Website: ulta-beauty
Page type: billing-address
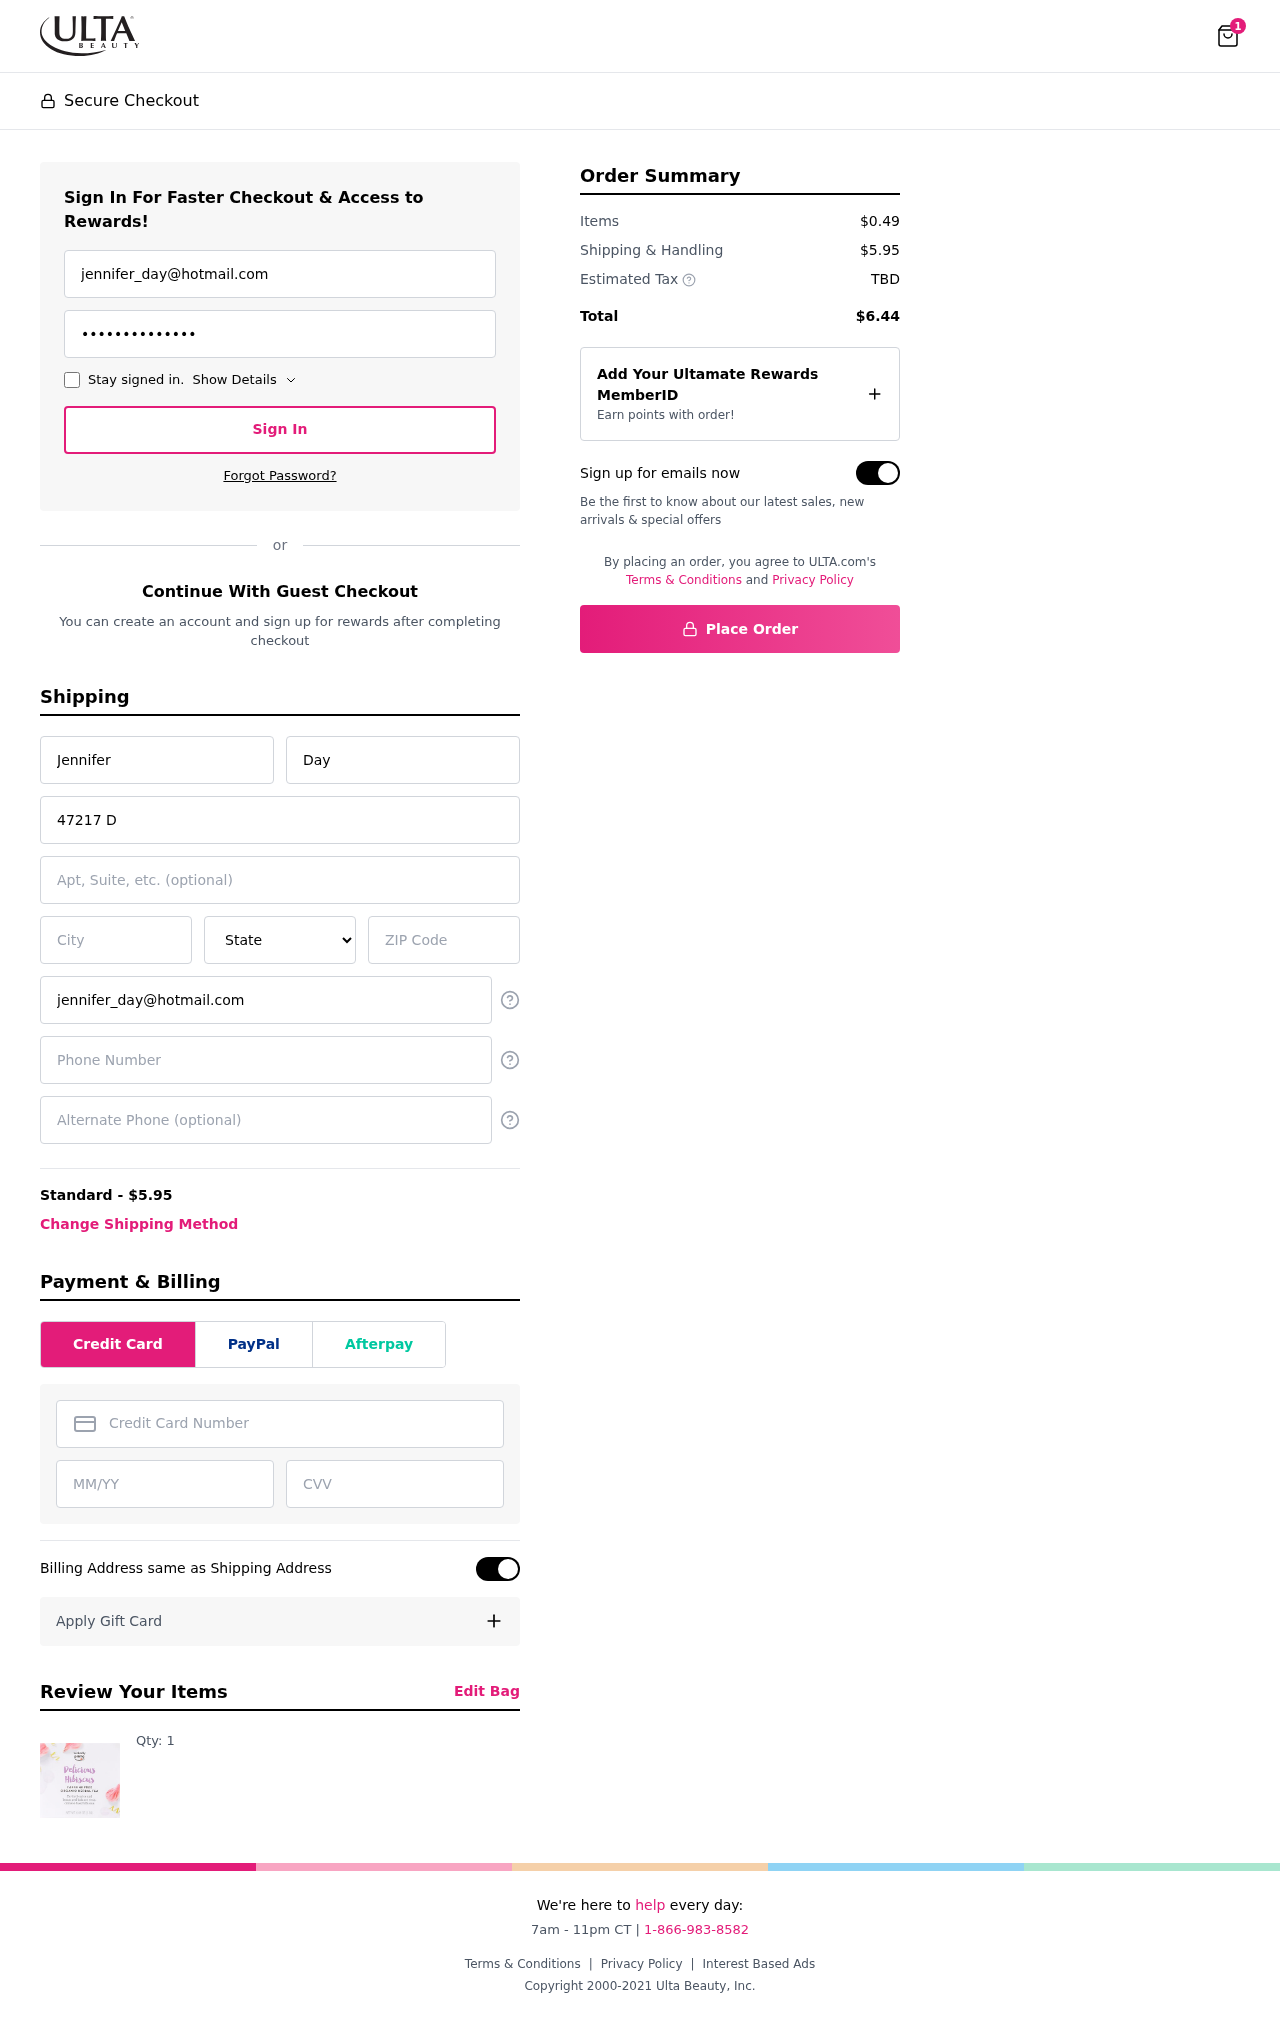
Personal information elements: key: PII_STATE
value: Oklahoma
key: PII_EMAIL
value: jennifer_day@hotmail.com
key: PII_FIRSTNAME
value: Jennifer
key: PII_LASTNAME
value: Day
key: PII_STREET
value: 47217 Daniel Mountains
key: PII_STREET2
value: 6505 Bryan Harbors Apt. 186
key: PII_CITY
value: Hudsonberg
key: PII_POSTCODE
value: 14767
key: PII_PHONE
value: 3787756216
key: PII_CARD_NUMBER
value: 6011 8271 9181 6271
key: PII_CARD_EXPIRY
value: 08/27
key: PII_CARD_CVV
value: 417
Product elements: key: PRODUCT1_QUANTITY
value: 1
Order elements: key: ORDER_NUM_ITEMS
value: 1
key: ORDER_SHIPPING_COST
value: $5.95
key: ORDER_SUBTOTAL
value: $0.49
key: ORDER_TOTAL
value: $6.44